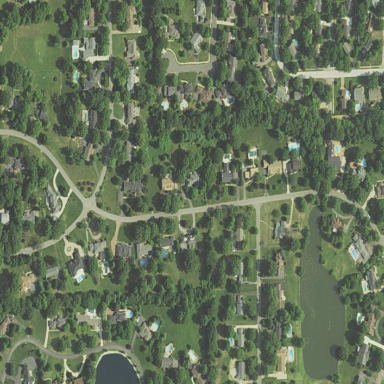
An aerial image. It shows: This residential area consists of single-family homes.